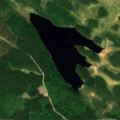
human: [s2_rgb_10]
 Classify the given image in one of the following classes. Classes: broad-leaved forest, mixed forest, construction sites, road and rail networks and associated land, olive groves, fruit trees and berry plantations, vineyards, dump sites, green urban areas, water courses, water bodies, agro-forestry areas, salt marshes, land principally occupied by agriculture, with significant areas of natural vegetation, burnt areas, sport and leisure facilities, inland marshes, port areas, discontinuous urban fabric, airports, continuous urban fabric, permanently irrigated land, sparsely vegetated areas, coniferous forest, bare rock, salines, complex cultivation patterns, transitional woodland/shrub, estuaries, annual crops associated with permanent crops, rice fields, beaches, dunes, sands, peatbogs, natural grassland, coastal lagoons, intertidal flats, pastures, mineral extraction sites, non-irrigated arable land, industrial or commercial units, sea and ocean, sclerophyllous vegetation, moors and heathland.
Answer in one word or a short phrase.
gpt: coniferous forest, mixed forest, transitional woodland/shrub, water bodies